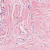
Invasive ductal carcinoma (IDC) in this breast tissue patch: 1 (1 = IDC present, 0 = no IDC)